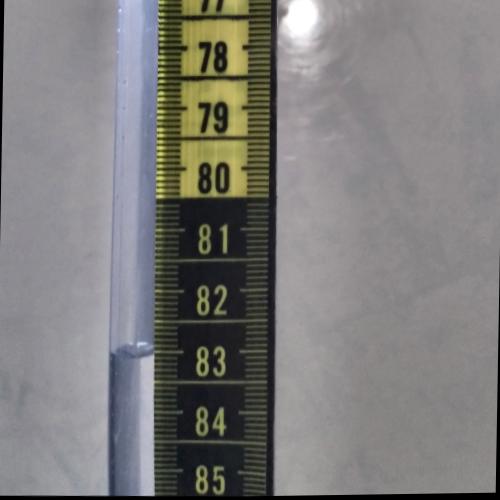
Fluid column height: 83.0 cm